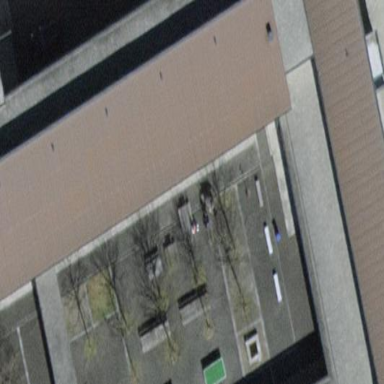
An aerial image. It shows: School building.